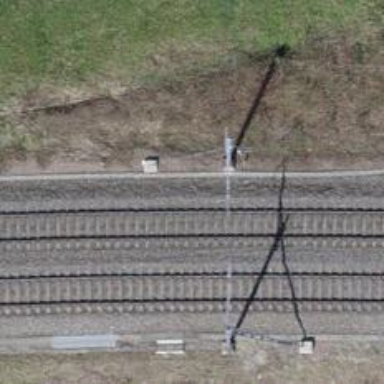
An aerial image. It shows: Single railway track with electrified contact line.